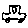
Label: car